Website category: jobs
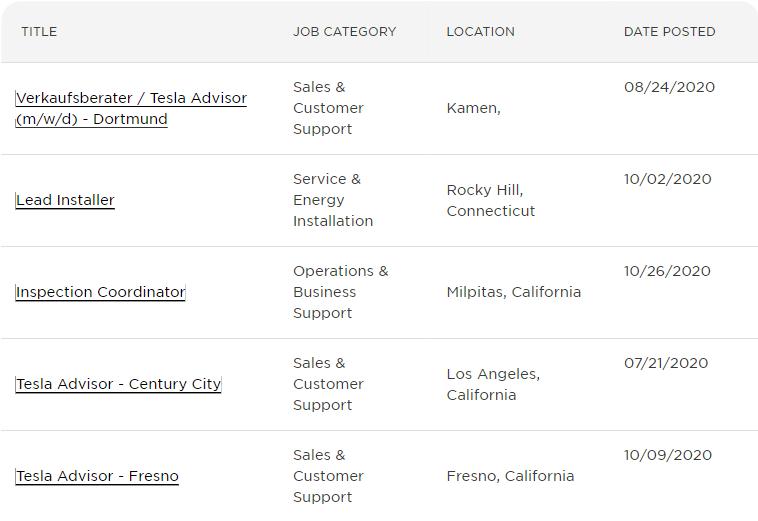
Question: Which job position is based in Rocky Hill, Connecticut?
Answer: Lead Installer

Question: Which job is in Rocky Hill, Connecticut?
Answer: Lead Installer

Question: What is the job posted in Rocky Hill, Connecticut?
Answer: Lead Installer

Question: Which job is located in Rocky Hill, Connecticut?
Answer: Lead Installer

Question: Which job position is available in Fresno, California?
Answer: Tesla Advisor - Fresno

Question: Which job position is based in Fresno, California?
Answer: Tesla Advisor - Fresno

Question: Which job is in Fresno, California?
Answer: Tesla Advisor - Fresno

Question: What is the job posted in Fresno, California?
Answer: Tesla Advisor - Fresno

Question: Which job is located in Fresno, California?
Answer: Tesla Advisor - Fresno

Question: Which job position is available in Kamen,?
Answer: Verkaufsberater / Tesla Advisor (m/w/d) - Dortmund

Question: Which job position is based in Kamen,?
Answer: Verkaufsberater / Tesla Advisor (m/w/d) - Dortmund

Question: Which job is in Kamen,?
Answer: Verkaufsberater / Tesla Advisor (m/w/d) - Dortmund

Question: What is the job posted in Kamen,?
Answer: Verkaufsberater / Tesla Advisor (m/w/d) - Dortmund

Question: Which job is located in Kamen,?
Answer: Verkaufsberater / Tesla Advisor (m/w/d) - Dortmund

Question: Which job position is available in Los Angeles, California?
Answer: Tesla Advisor - Century City

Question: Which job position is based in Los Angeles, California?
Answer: Tesla Advisor - Century City

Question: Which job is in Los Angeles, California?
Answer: Tesla Advisor - Century City

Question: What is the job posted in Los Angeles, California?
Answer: Tesla Advisor - Century City

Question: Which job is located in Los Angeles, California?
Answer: Tesla Advisor - Century City